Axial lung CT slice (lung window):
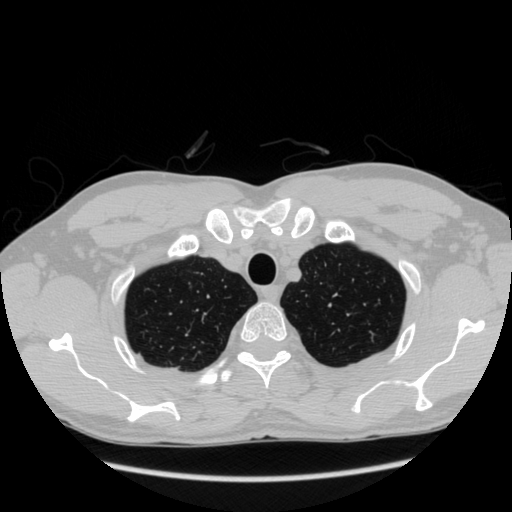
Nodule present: no